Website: walmart
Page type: review-order
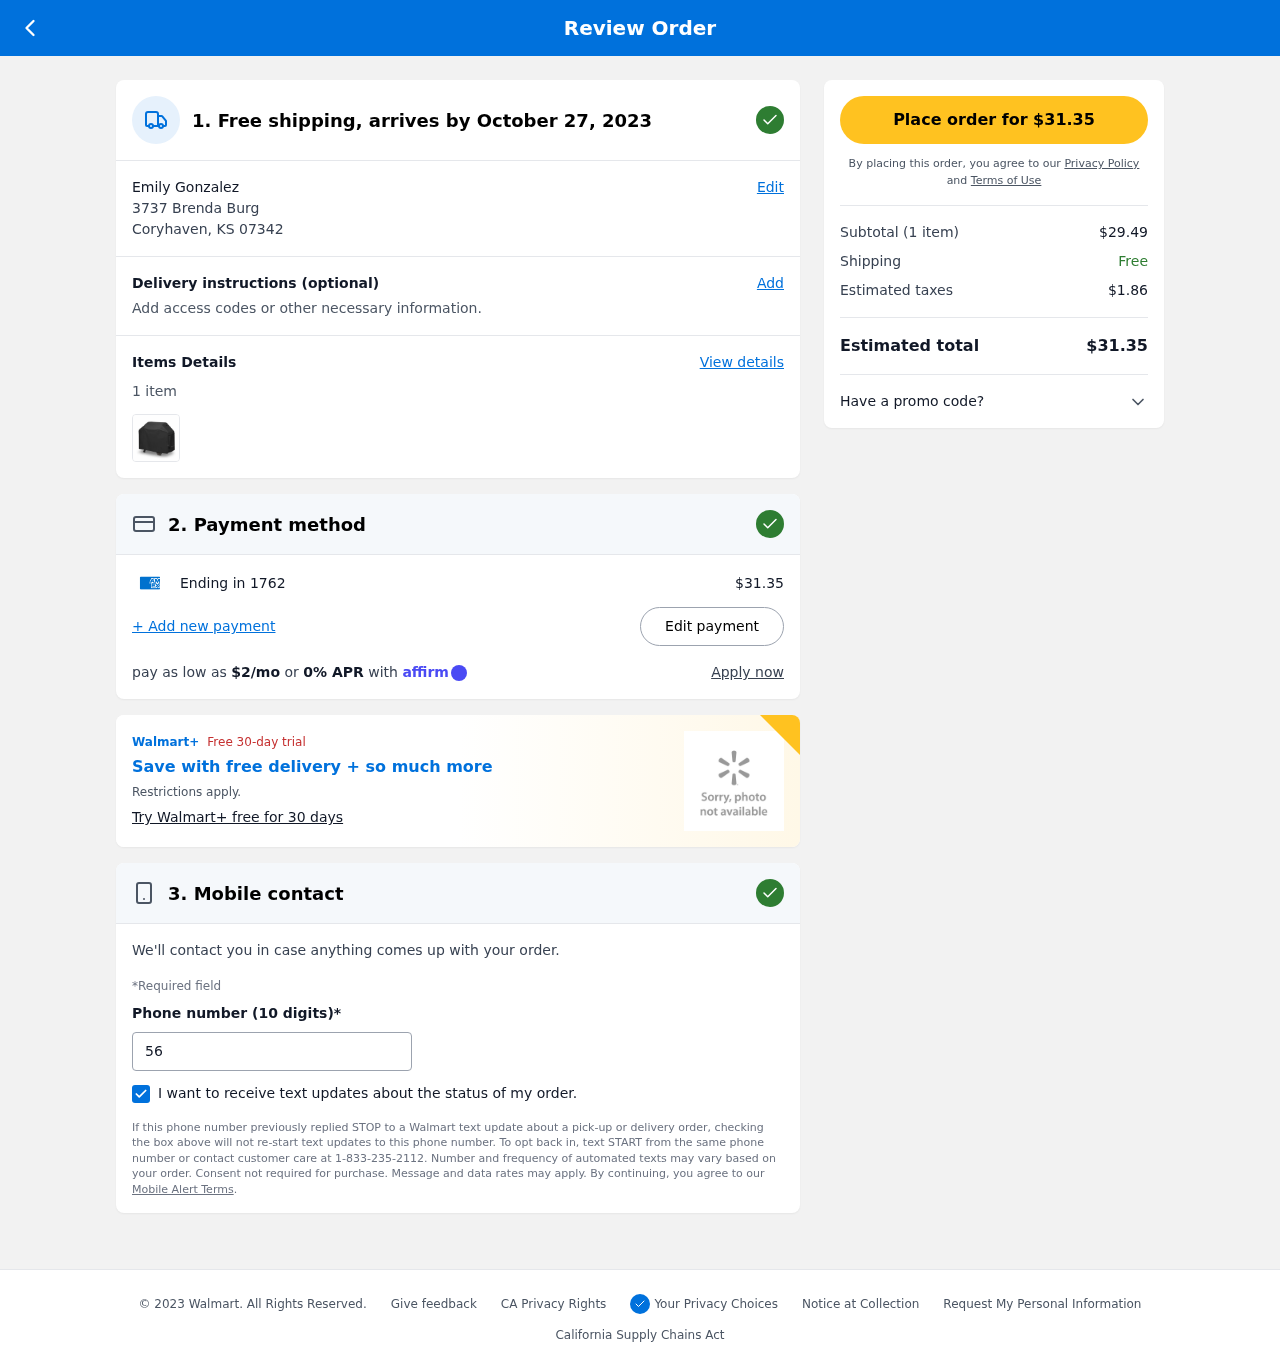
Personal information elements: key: PII_CARD_LAST4
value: Ending in 1762
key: PII_CITY_STATE_ZIP
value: Coryhaven, KS 07342
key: PII_FULLNAME
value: Emily Gonzalez
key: PII_PHONE
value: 5663557337
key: PII_STREET
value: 3737 Brenda Burg
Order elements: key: ORDER_DELIVERY_DATE
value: October 27, 2023
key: ORDER_NUM_ITEMS
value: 1 item
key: ORDER_NUM_ITEMS
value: Subtotal (1 item)
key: ORDER_TOTAL
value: $31.35
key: ORDER_TOTAL
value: Place order for $31.35
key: ORDER_MONTHLY_PAYMENT
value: $2/mo
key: ORDER_SUBTOTAL
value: $29.49
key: ORDER_TAX
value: $1.86